Question: I am working on a project where my same as trading information shows all stocks information.Here i am stuck how to do this. Here i am attaching the screen shot of what exactly we need to do.So please help me out to solve this.
Thanks,

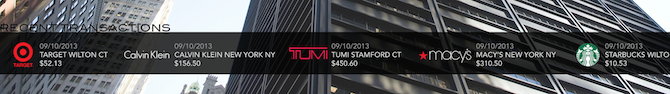
Answer: You can do this by using scroll view. If you dont want to write code from scratch, you can use MarqueeLabel control available on github. <URL>.